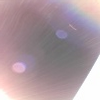
Label: sunburn